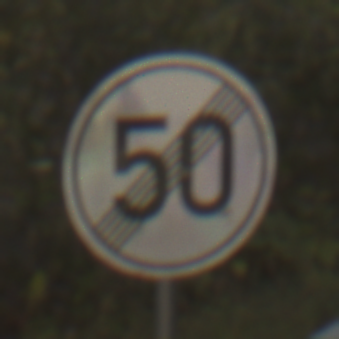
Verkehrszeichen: EndeGeschwindigkeit50
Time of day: SunriseSunset
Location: Outdoor (Nature)
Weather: PartlyCloudy
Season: NotSpecified
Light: Natural